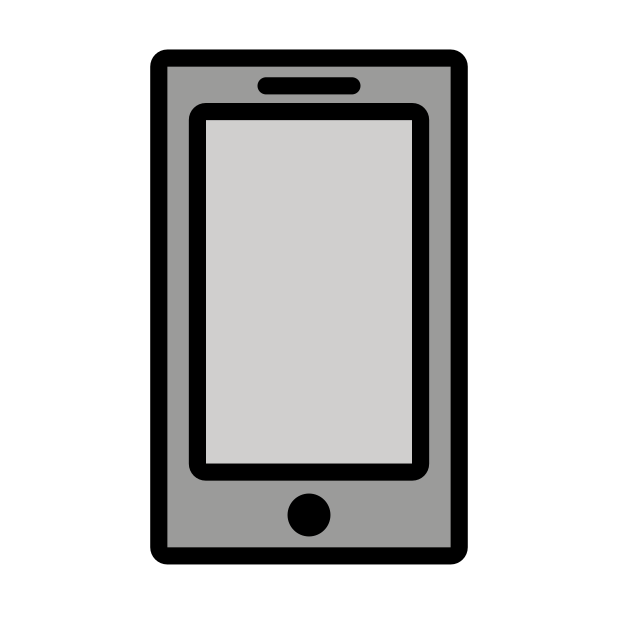
mobile phone